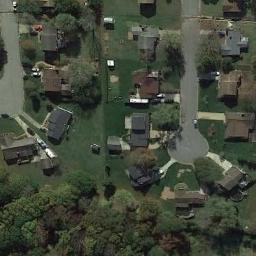
Label: residential